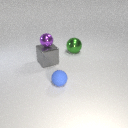
small blue rubber sphere to the right of large gray metal cube